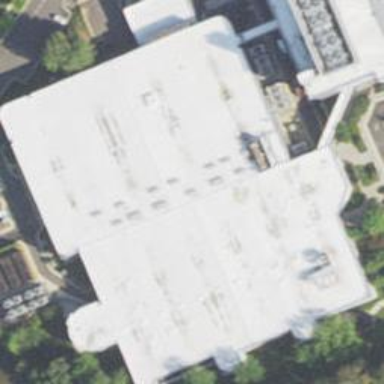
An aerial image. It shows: Office building.